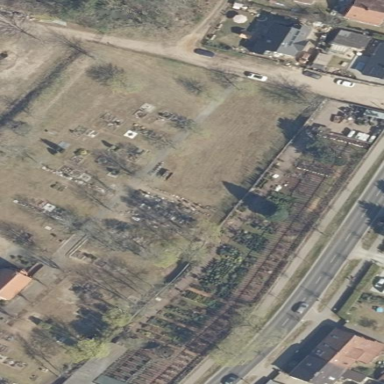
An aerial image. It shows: Garden centre located in plant nursery.